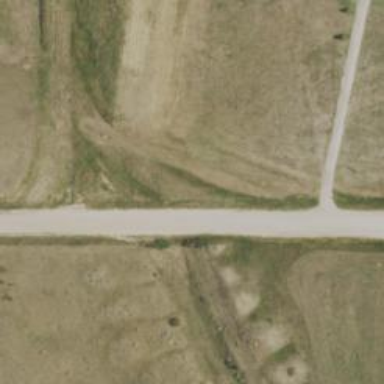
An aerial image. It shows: Abandoned railway.